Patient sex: M
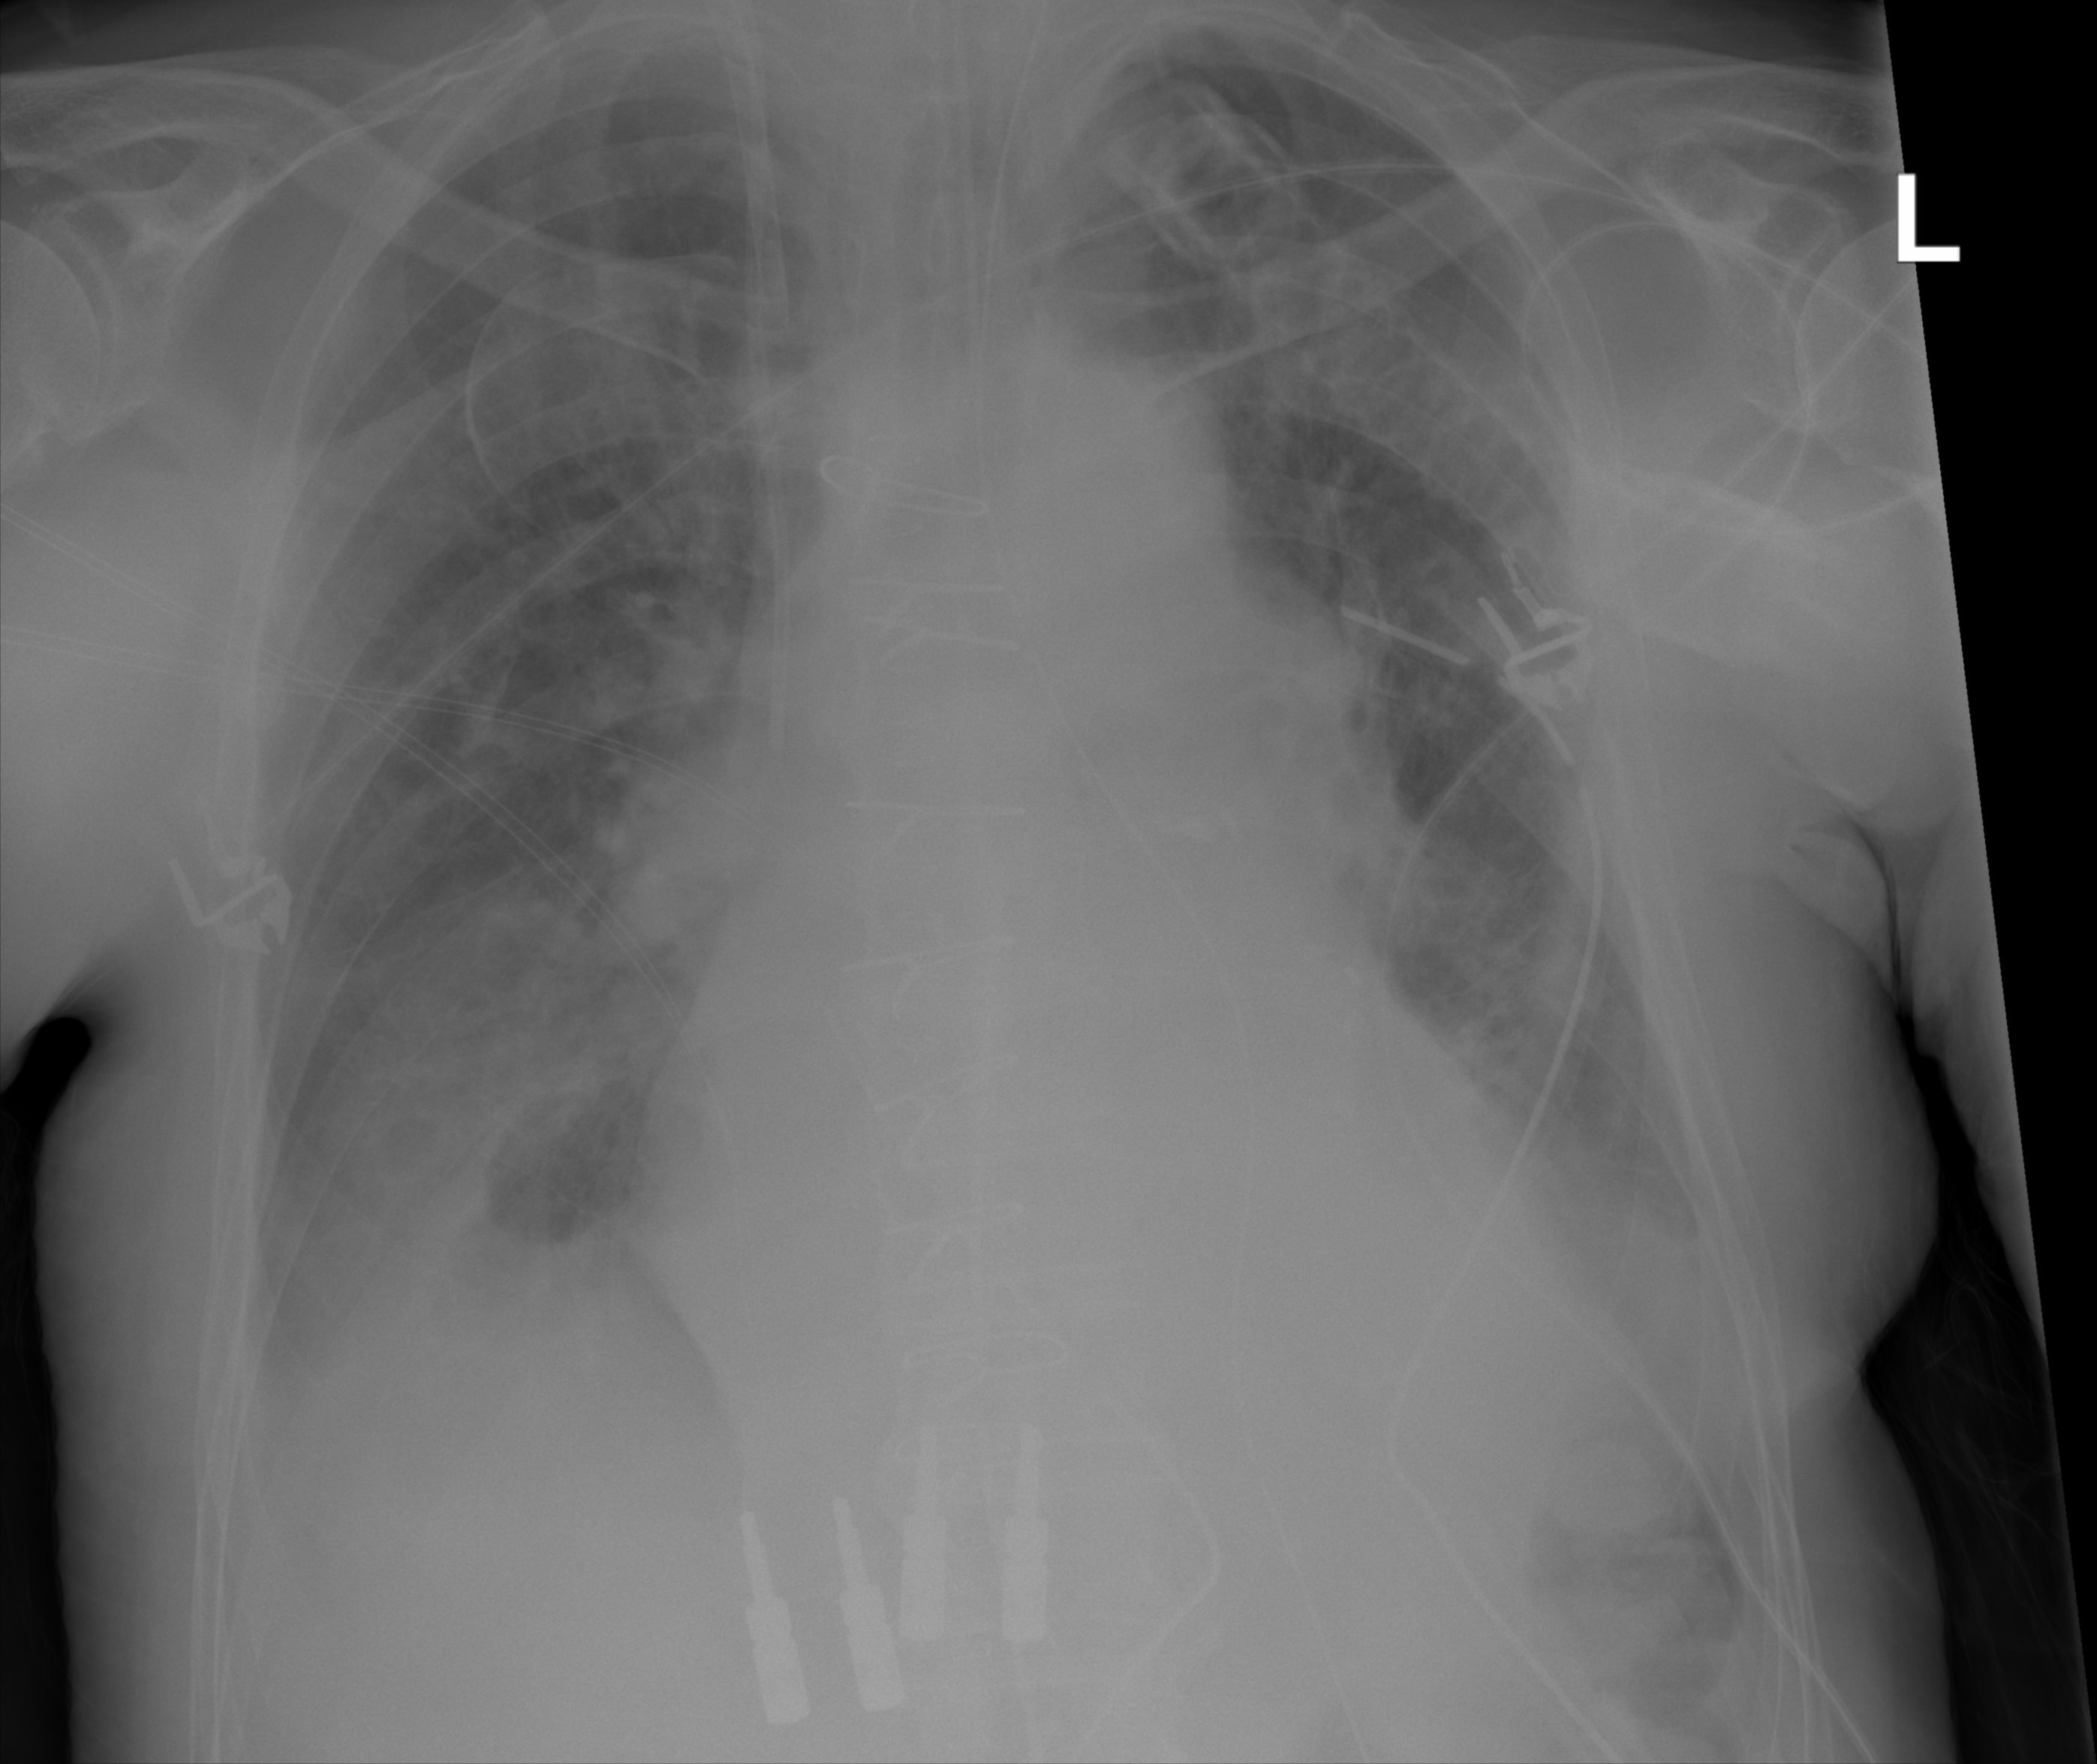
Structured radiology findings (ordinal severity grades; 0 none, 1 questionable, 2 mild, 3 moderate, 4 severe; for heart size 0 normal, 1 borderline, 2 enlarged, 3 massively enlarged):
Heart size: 2
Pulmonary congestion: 3
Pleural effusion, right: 2
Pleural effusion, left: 2
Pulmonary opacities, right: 2
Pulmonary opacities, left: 0
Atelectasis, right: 0
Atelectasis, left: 2